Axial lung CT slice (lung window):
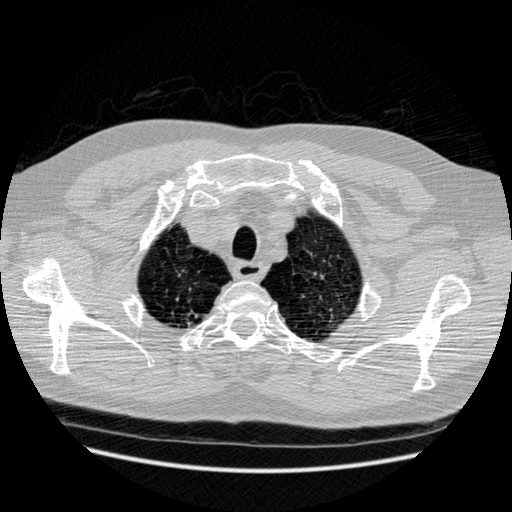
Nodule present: no